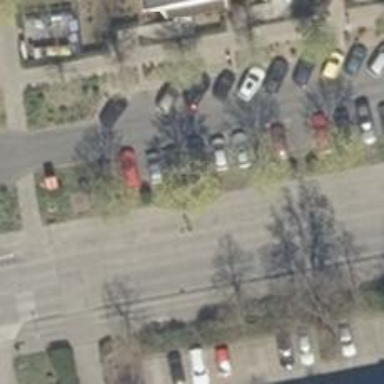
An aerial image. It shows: Beautiful avenue lined with deciduous broadleaved trees.